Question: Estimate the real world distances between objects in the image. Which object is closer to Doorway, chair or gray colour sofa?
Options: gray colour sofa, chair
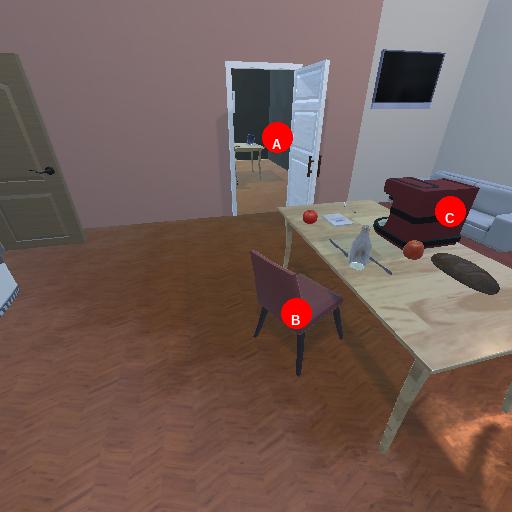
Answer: gray colour sofa